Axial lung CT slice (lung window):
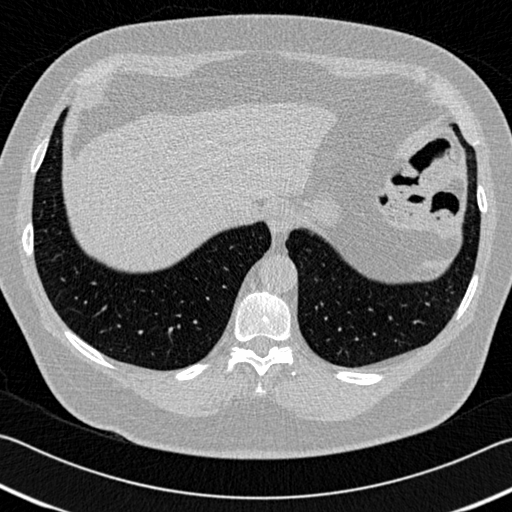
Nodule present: no